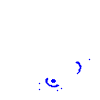
Particle: proton